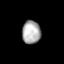
Tissue: lung
Cell type: T cells
Senescence score: 0.177
Nuclear area (px): 423
Mean DAPI intensity: 171.203